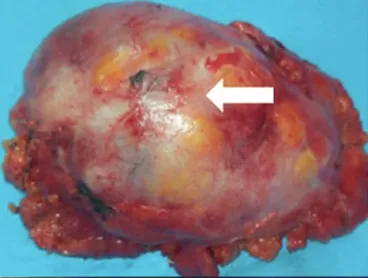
Tumor left kidney (source: pathological cytology laboratory collection from "La Paix" University Hospital);. Fresh piece of left nephrectomy, showing an intact capsule (white arrow).
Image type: medical_photograph (other_medical_photograph)